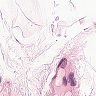
Metastatic tissue present: no